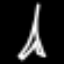
Label: The Eiffel Tower